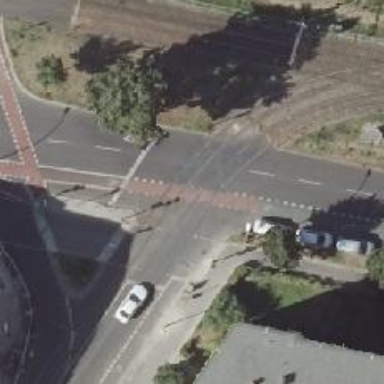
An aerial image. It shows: Crossing with traffic signals.